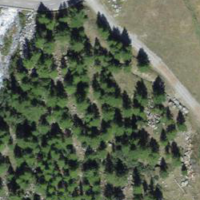
EUNIS habitat code: 31
Species observed at this site:
Cinclus cinclus